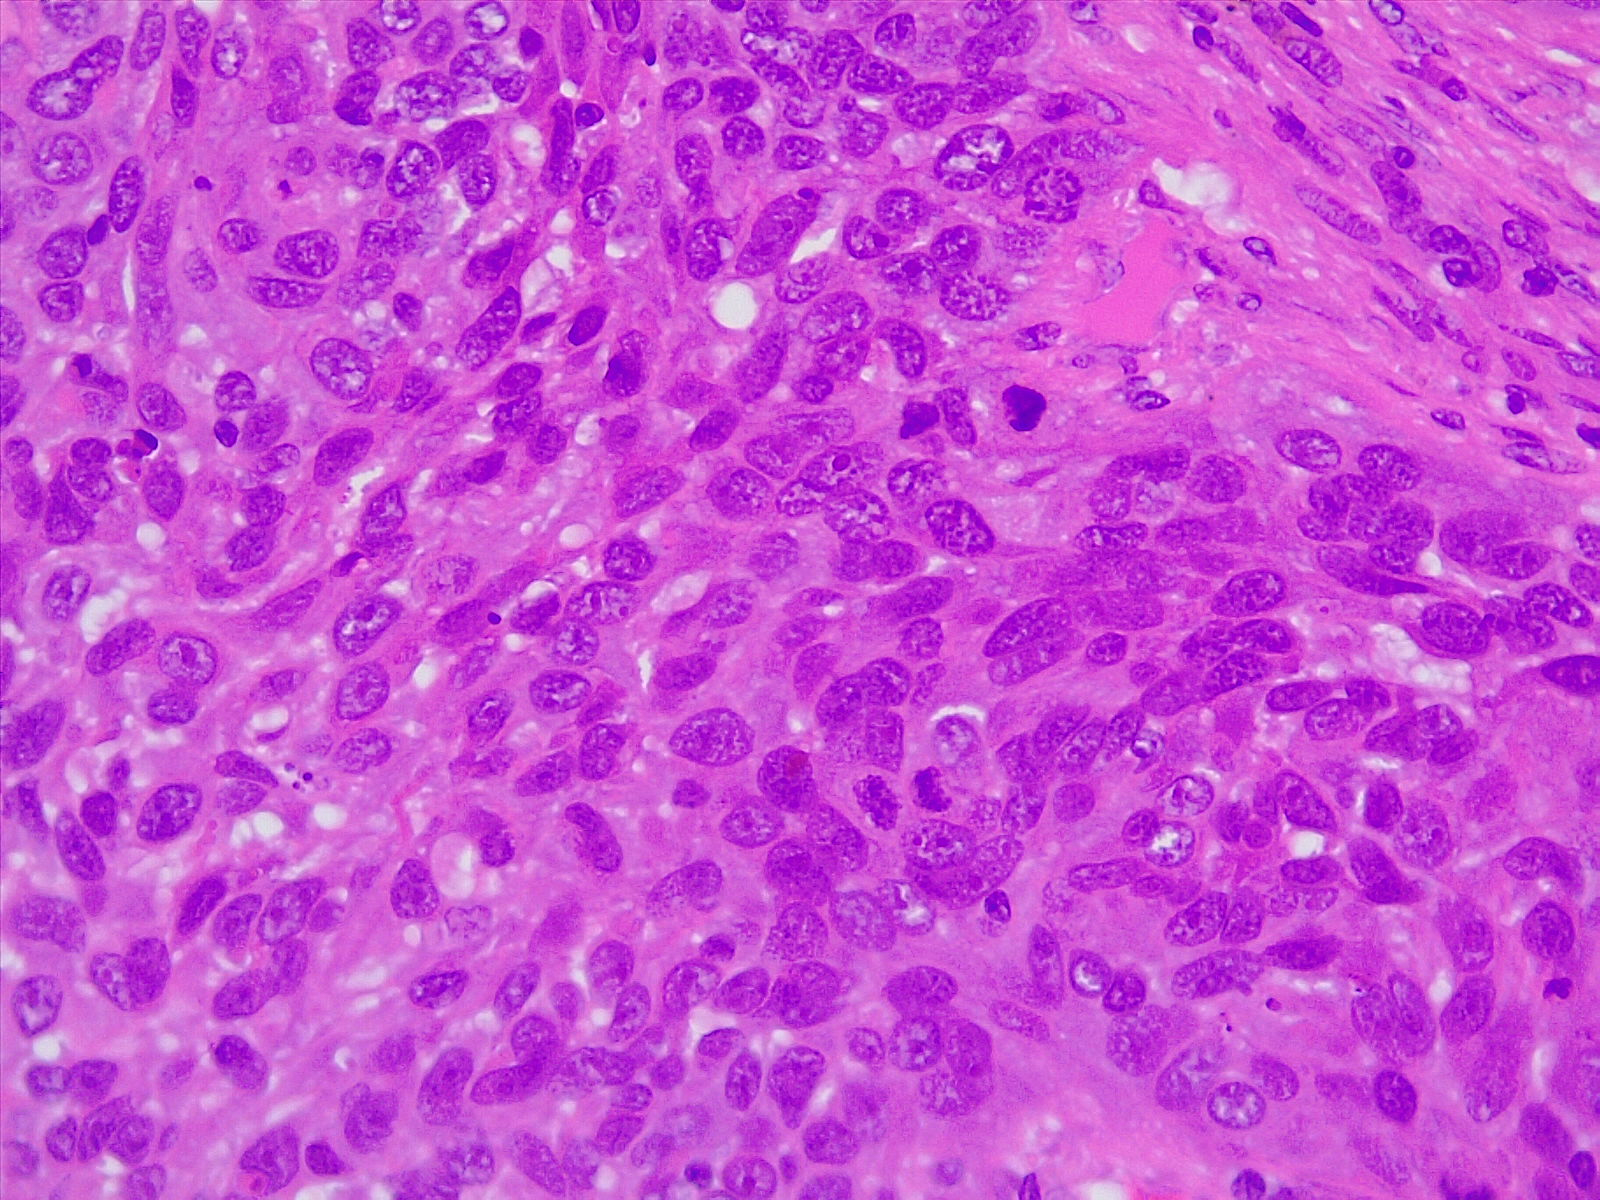
Label: lung squamous cell carcinoma, moderately differentiated